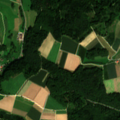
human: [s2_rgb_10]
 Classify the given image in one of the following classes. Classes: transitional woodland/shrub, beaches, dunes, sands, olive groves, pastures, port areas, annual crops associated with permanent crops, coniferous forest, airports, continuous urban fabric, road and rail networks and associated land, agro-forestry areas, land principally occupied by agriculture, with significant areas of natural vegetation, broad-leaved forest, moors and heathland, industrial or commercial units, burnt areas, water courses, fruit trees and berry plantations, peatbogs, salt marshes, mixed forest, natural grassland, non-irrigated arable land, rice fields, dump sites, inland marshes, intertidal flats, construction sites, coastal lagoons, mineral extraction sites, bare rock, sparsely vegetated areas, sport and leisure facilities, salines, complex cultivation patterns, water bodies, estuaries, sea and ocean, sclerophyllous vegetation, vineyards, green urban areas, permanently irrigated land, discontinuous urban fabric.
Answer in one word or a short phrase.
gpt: non-irrigated arable land, coniferous forest, mixed forest